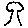
Label: tree